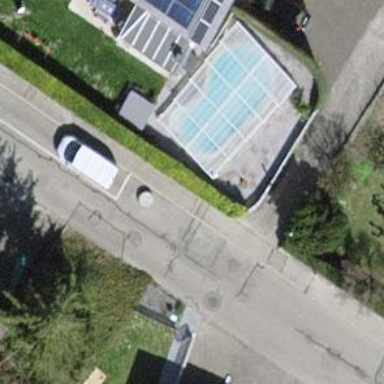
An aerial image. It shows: Swimming pool located in leisure land.